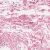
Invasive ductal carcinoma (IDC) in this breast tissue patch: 0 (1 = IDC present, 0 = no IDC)